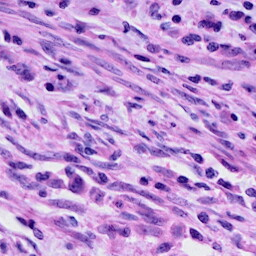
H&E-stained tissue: Cervix